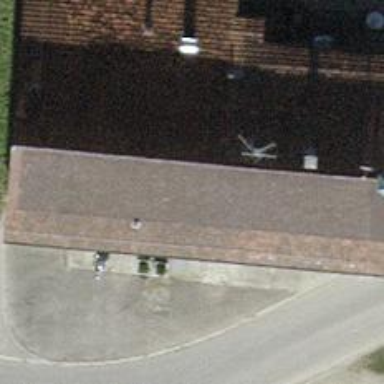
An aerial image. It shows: Farm building with gabled roof.